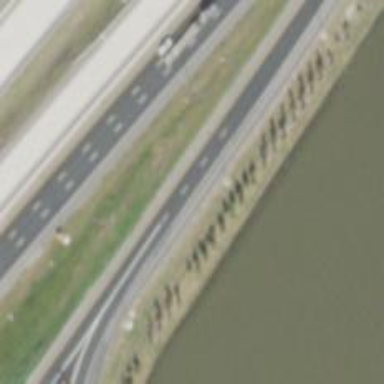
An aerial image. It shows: Motorway link.